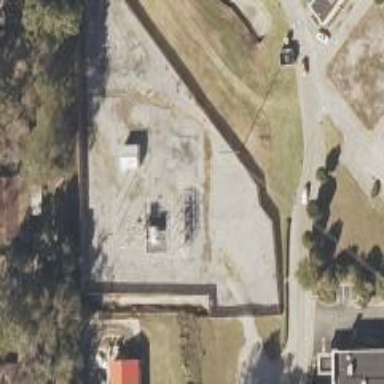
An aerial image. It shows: Distribution level power substation surrounded by wall.